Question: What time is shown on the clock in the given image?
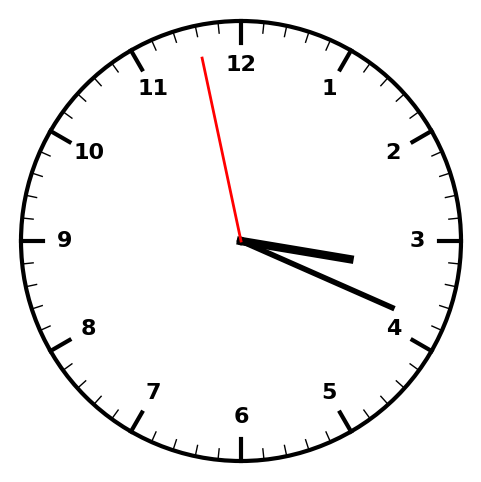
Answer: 03:18:58